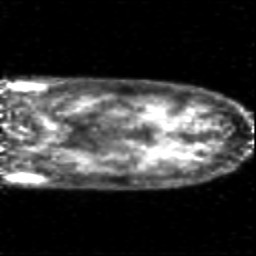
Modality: PET
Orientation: coronal
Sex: female
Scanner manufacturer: siemens